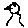
Label: bird